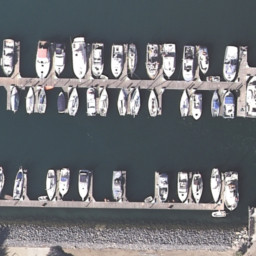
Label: harbor